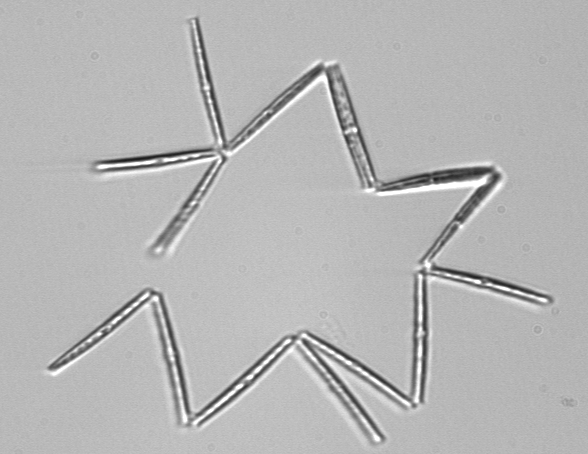
Label: Thalassionema